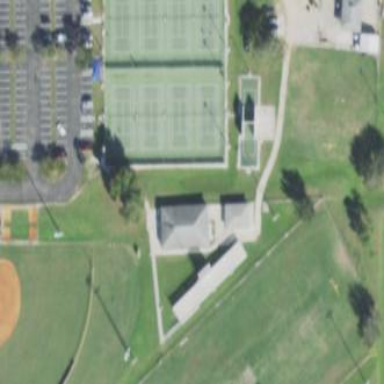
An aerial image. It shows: Paved tennis court on the pitch.